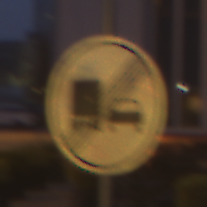
Verkehrszeichen: EndeUeberholverbotKraftfahrzeuge
Umgebung: Outdoor, Urban
Tageszeit: Night
Wetter: PartlyCloudy
Licht: Artificial
Jahreszeit: NotSpecified
Kontrast: HighContrast